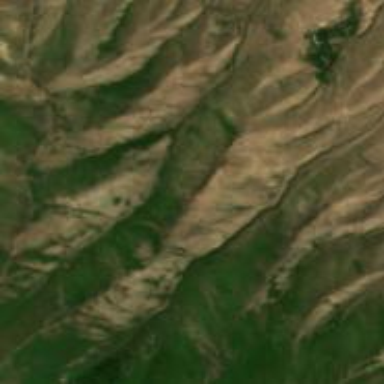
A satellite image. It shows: Natural ridge in the landscape.